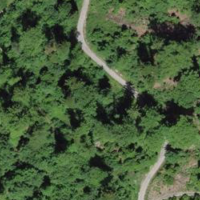
EUNIS habitat code: 41
Species observed at this site:
Circaea lutetiana
Corylus avellana
Asplenium scolopendrium
Ilex aquifolium
Ficaria verna
Mikiola fagi
Epilobium montanum
Tussilago farfara
Hedera helix
Cornus sanguinea
Trifolium pratense